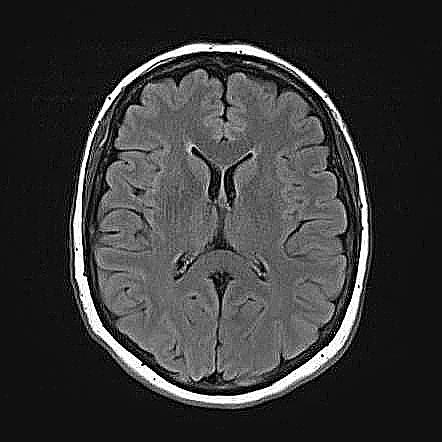
Label: notumor